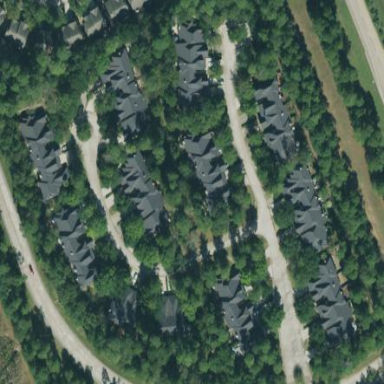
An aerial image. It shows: Residential area within neighborhood.